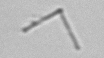
Label: Nanoneis